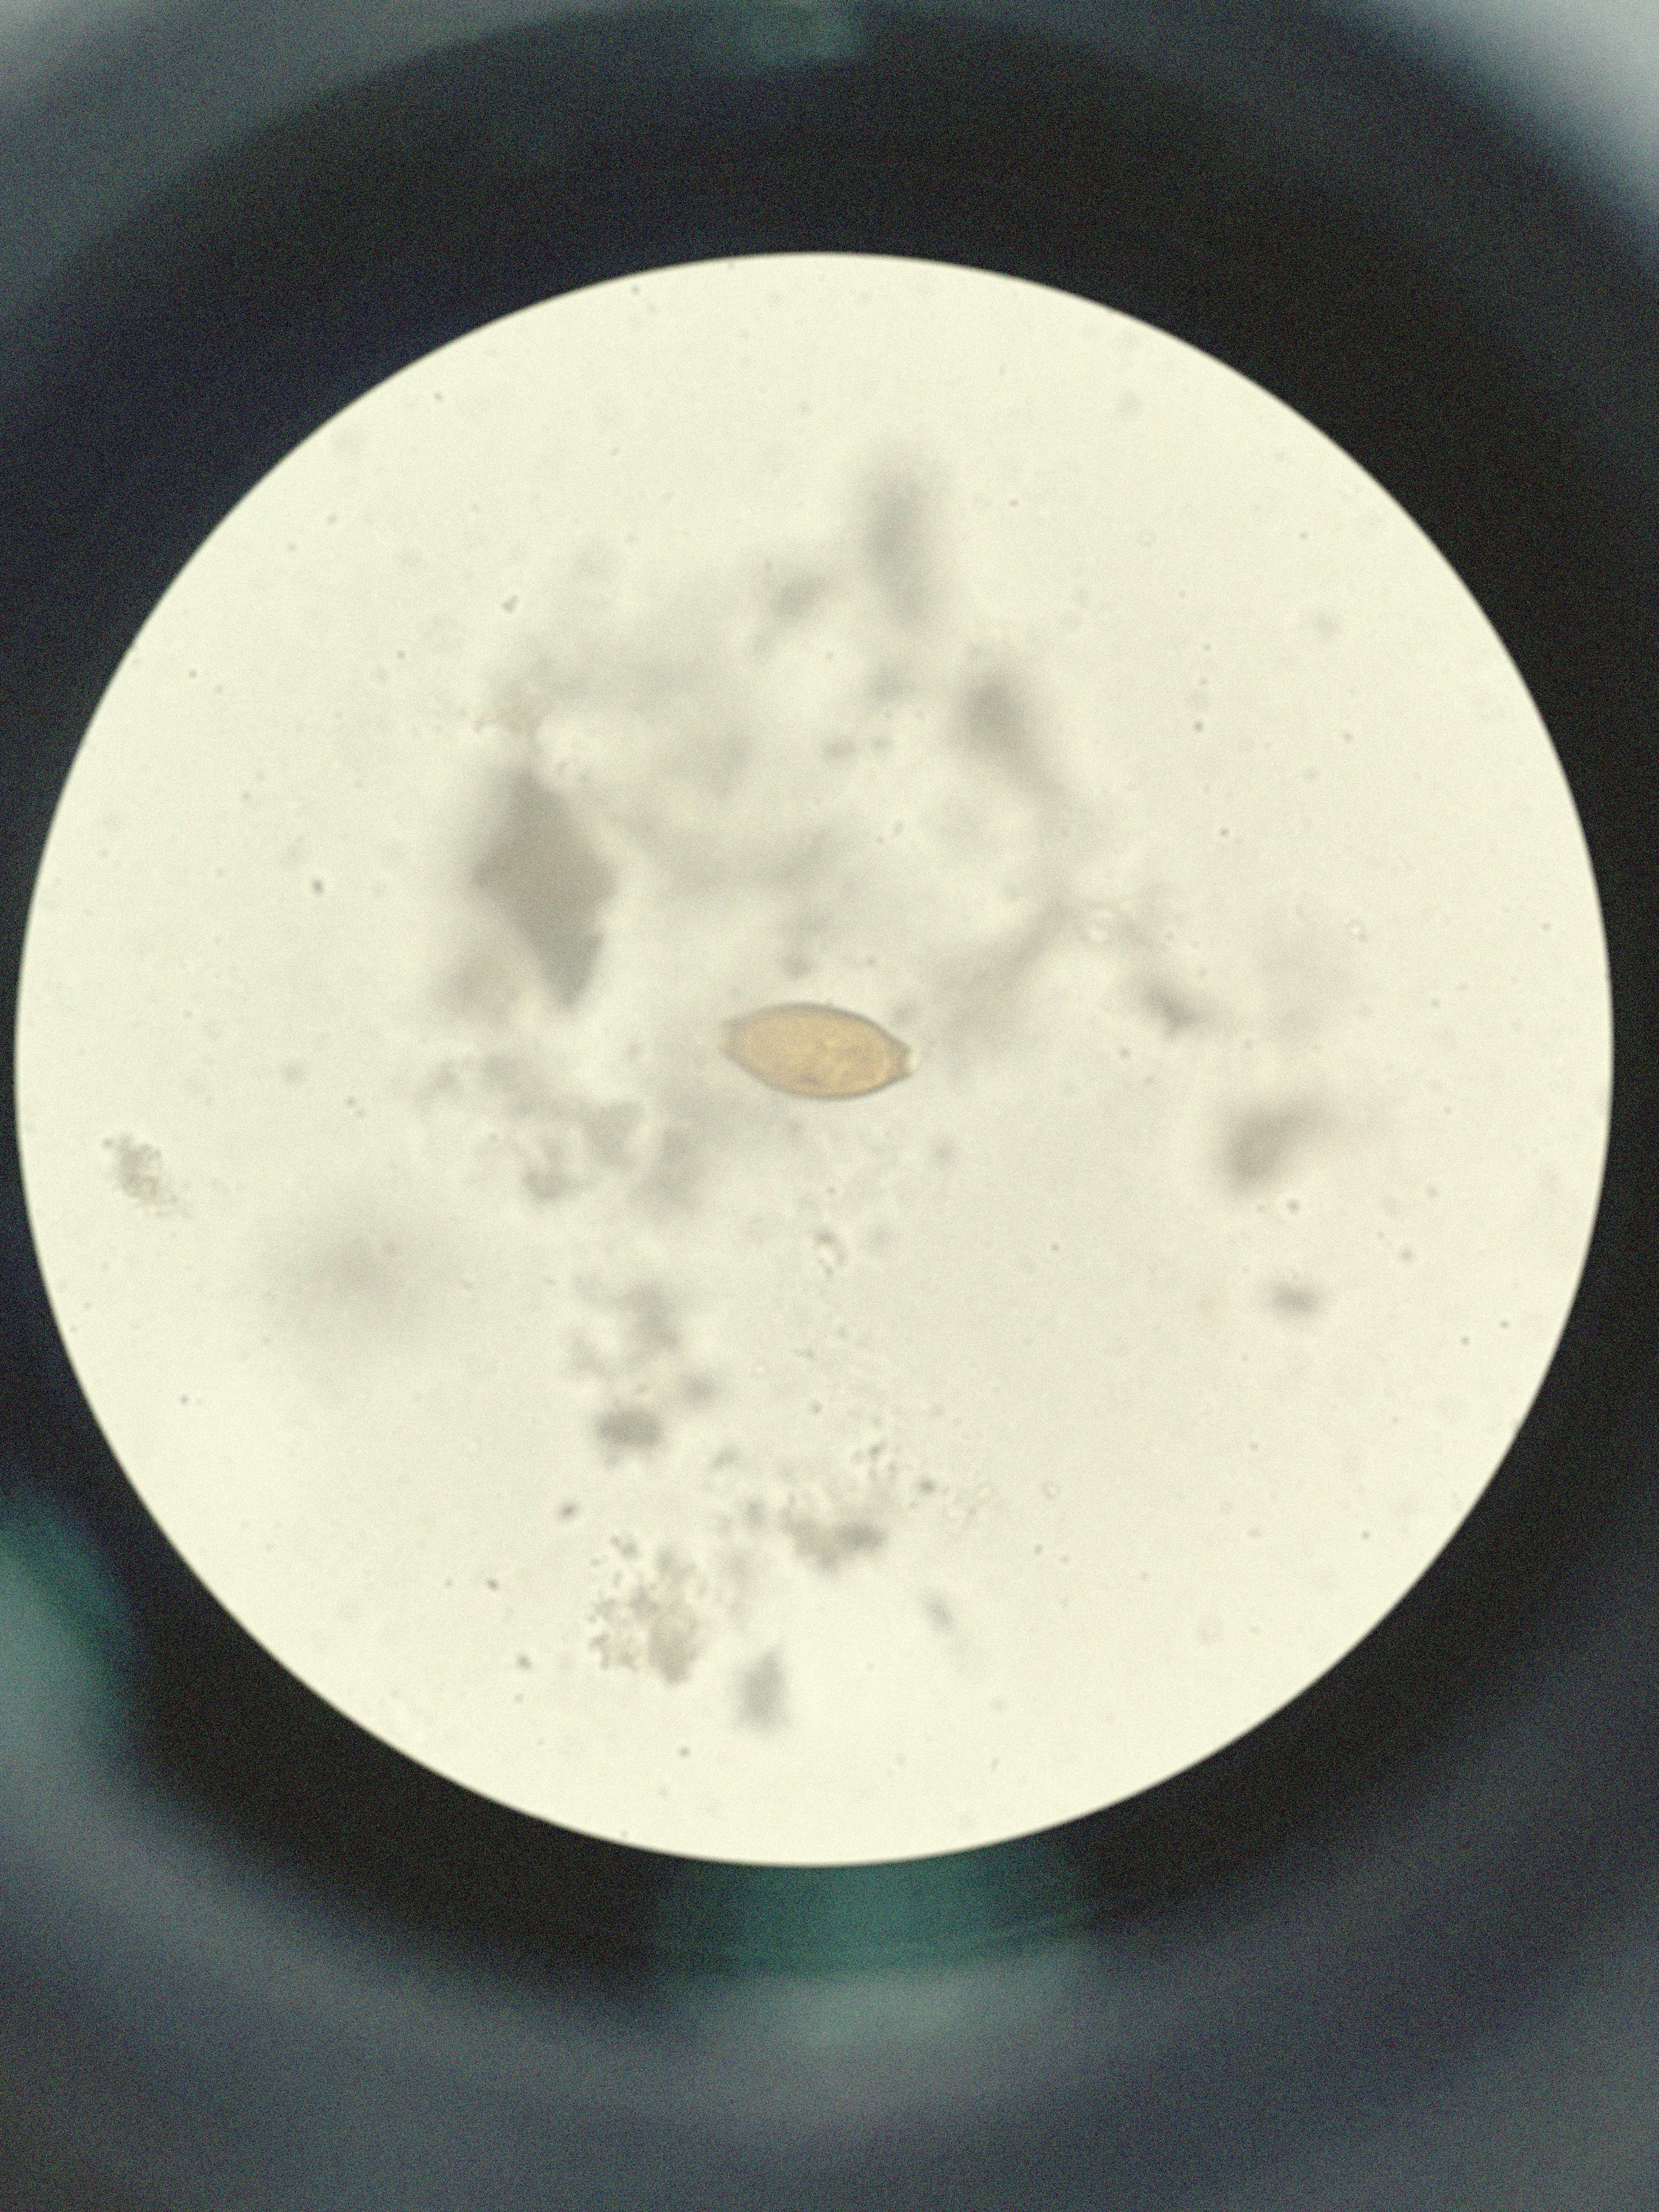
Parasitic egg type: Trichuris trichiura